Question: In Visual Studio, if you want to attach debugger to any processes, you have the possibility to select some specific engine (code type) or set of engines you would like to use:

Next (after you selected any engines and processes), if you click button, the debugger attach operation is started. Then also debug-related events are fired. 'IDebugEventCallback2::Event' can be used to <URL>:
'''
public int Event(IDebugEngine2 engine, IDebugProcess2 process, IDebugProgram2 program,
IDebugThread2 thread, IDebugEvent2 debugEvent, ref Guid riidEvent,
uint attributes)
{
if (debugEvent is IDebugProcessCreateEvent2)
{
string processname;
if(process != null)
process.GetName((uint) enum_GETNAME_TYPE.GN_FILENAME, out processname);
//...
}
}
'''
Is there any similar way to get some information about the which have been chosen?
a bit more detailed code:
'''
public class DebugEventsHunter : IVsDebuggerEvents, IDebugEventCallback2
{
private readonly IVsDebugger _debugger;
private uint _cookie;
public DebugEventsHunter(IVsDebugger debugger) { _debugger = debugger; }
public void Start()
{
_debugger.AdviseDebuggerEvents(this, out _cookie);
_debugger.AdviseDebugEventCallback(this);
}
public int Event(IDebugEngine2 engine, IDebugProcess2 process, IDebugProgram2 program,
IDebugThread2 thread, IDebugEvent2 debugEvent, ref Guid riidEvent, uint attributes)
{
if (debugEvent is IDebugProcessCreateEvent2)
{
// get process name (shown before)
}
if (debugEvent is IDebugEngineCreateEvent2)
{
// why execution flow never enters this scope?
IDebugEngine2 e;
((IDebugEngineCreateEvent2)debugEvent).GetEngine(out e);
}
// engine parameter is also always null within this scope
return VSConstants.S_OK;
}
public int OnModeChange(DBGMODE mode) { /*...*/ }
}
'''
and the usage:
'''
var debugger = GetService(typeof(SVsShellDebugger)) as IVsDebugger;
var hunter = new DebugEventsHunter(debugger);
hunter.Start();
'''
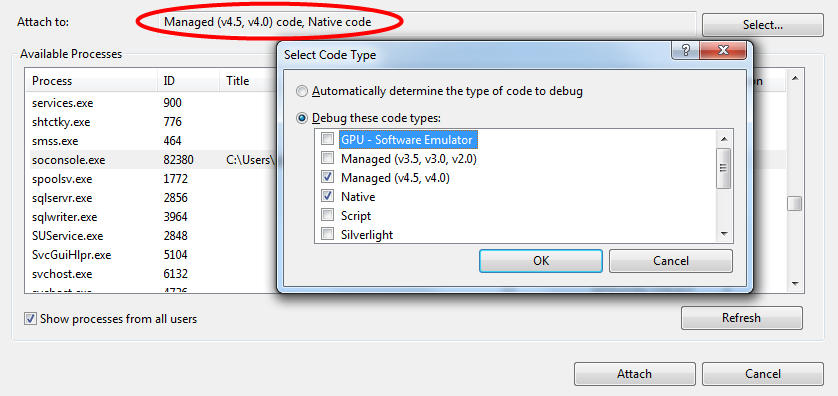
Answer: When a debug engine launches a process or attaches to an existing process, it will send the <URL> event in a timely manner. You can use this event to determine exactly which debug engines were selected for debugging.
To determine the name of the debug engine, you can use the 'IDebugProgram2' instance that is included with the above event, and call the <URL> method. This method provides the name and ID of the debug engine. Note that the name of the debug engine may not match what you are used to seeing in the debugger dialogs, in which case you will need to convert the canonical name returned by this method to a "friendly" name using your own mapping implementation.